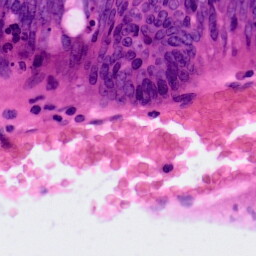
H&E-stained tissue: Colon